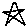
Label: star